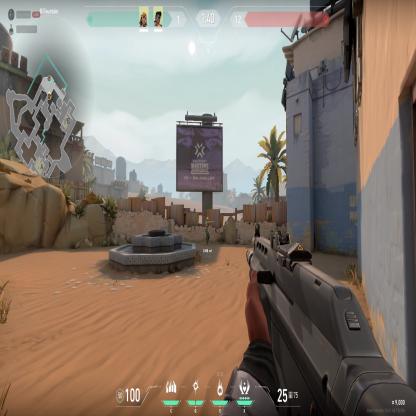
Label: teammate